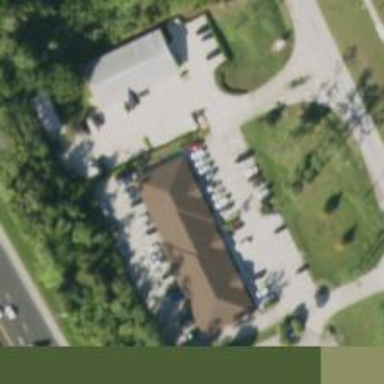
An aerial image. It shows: Healthcare clinic is depicted in the image.